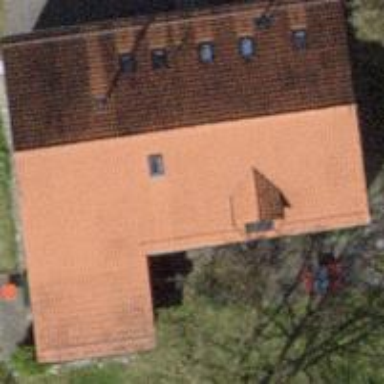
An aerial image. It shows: Detached building with gabled tile roof.